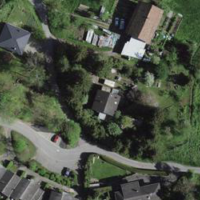
EUNIS habitat code: 55
Species observed at this site:
Allium ursinum